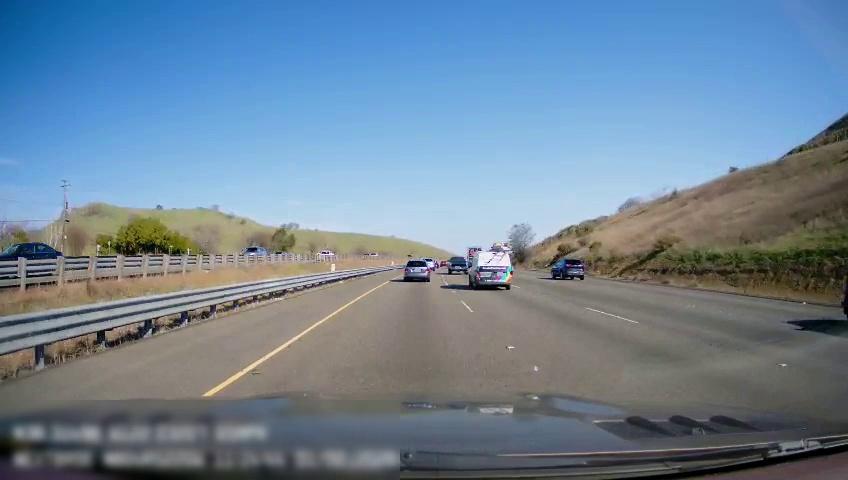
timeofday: Day
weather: Sunny
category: Drivable Space
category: Vehicles | Car
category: Vehicles | Car
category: Vehicles | Car
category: Vehicles | Car
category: Vehicles | Truck
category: Vehicles | Truck
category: Vehicles | SUV
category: Vehicles | Truck
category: Vehicles | Truck
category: Vehicles | SUV
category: Vehicles | Van
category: Vehicles | SUV
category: Lanes | Current Lane
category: Lanes | Current Lane
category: Lanes | Alternate Lane
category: Lanes | Alternate Lane